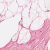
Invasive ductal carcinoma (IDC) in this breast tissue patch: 0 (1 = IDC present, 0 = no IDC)